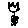
Label: flower